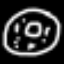
Label: donut